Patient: sex F, age 60
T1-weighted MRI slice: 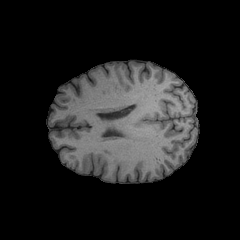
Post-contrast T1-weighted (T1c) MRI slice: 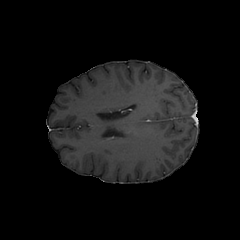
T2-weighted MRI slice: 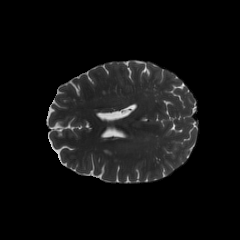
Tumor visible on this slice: no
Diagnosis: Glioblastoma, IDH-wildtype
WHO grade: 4